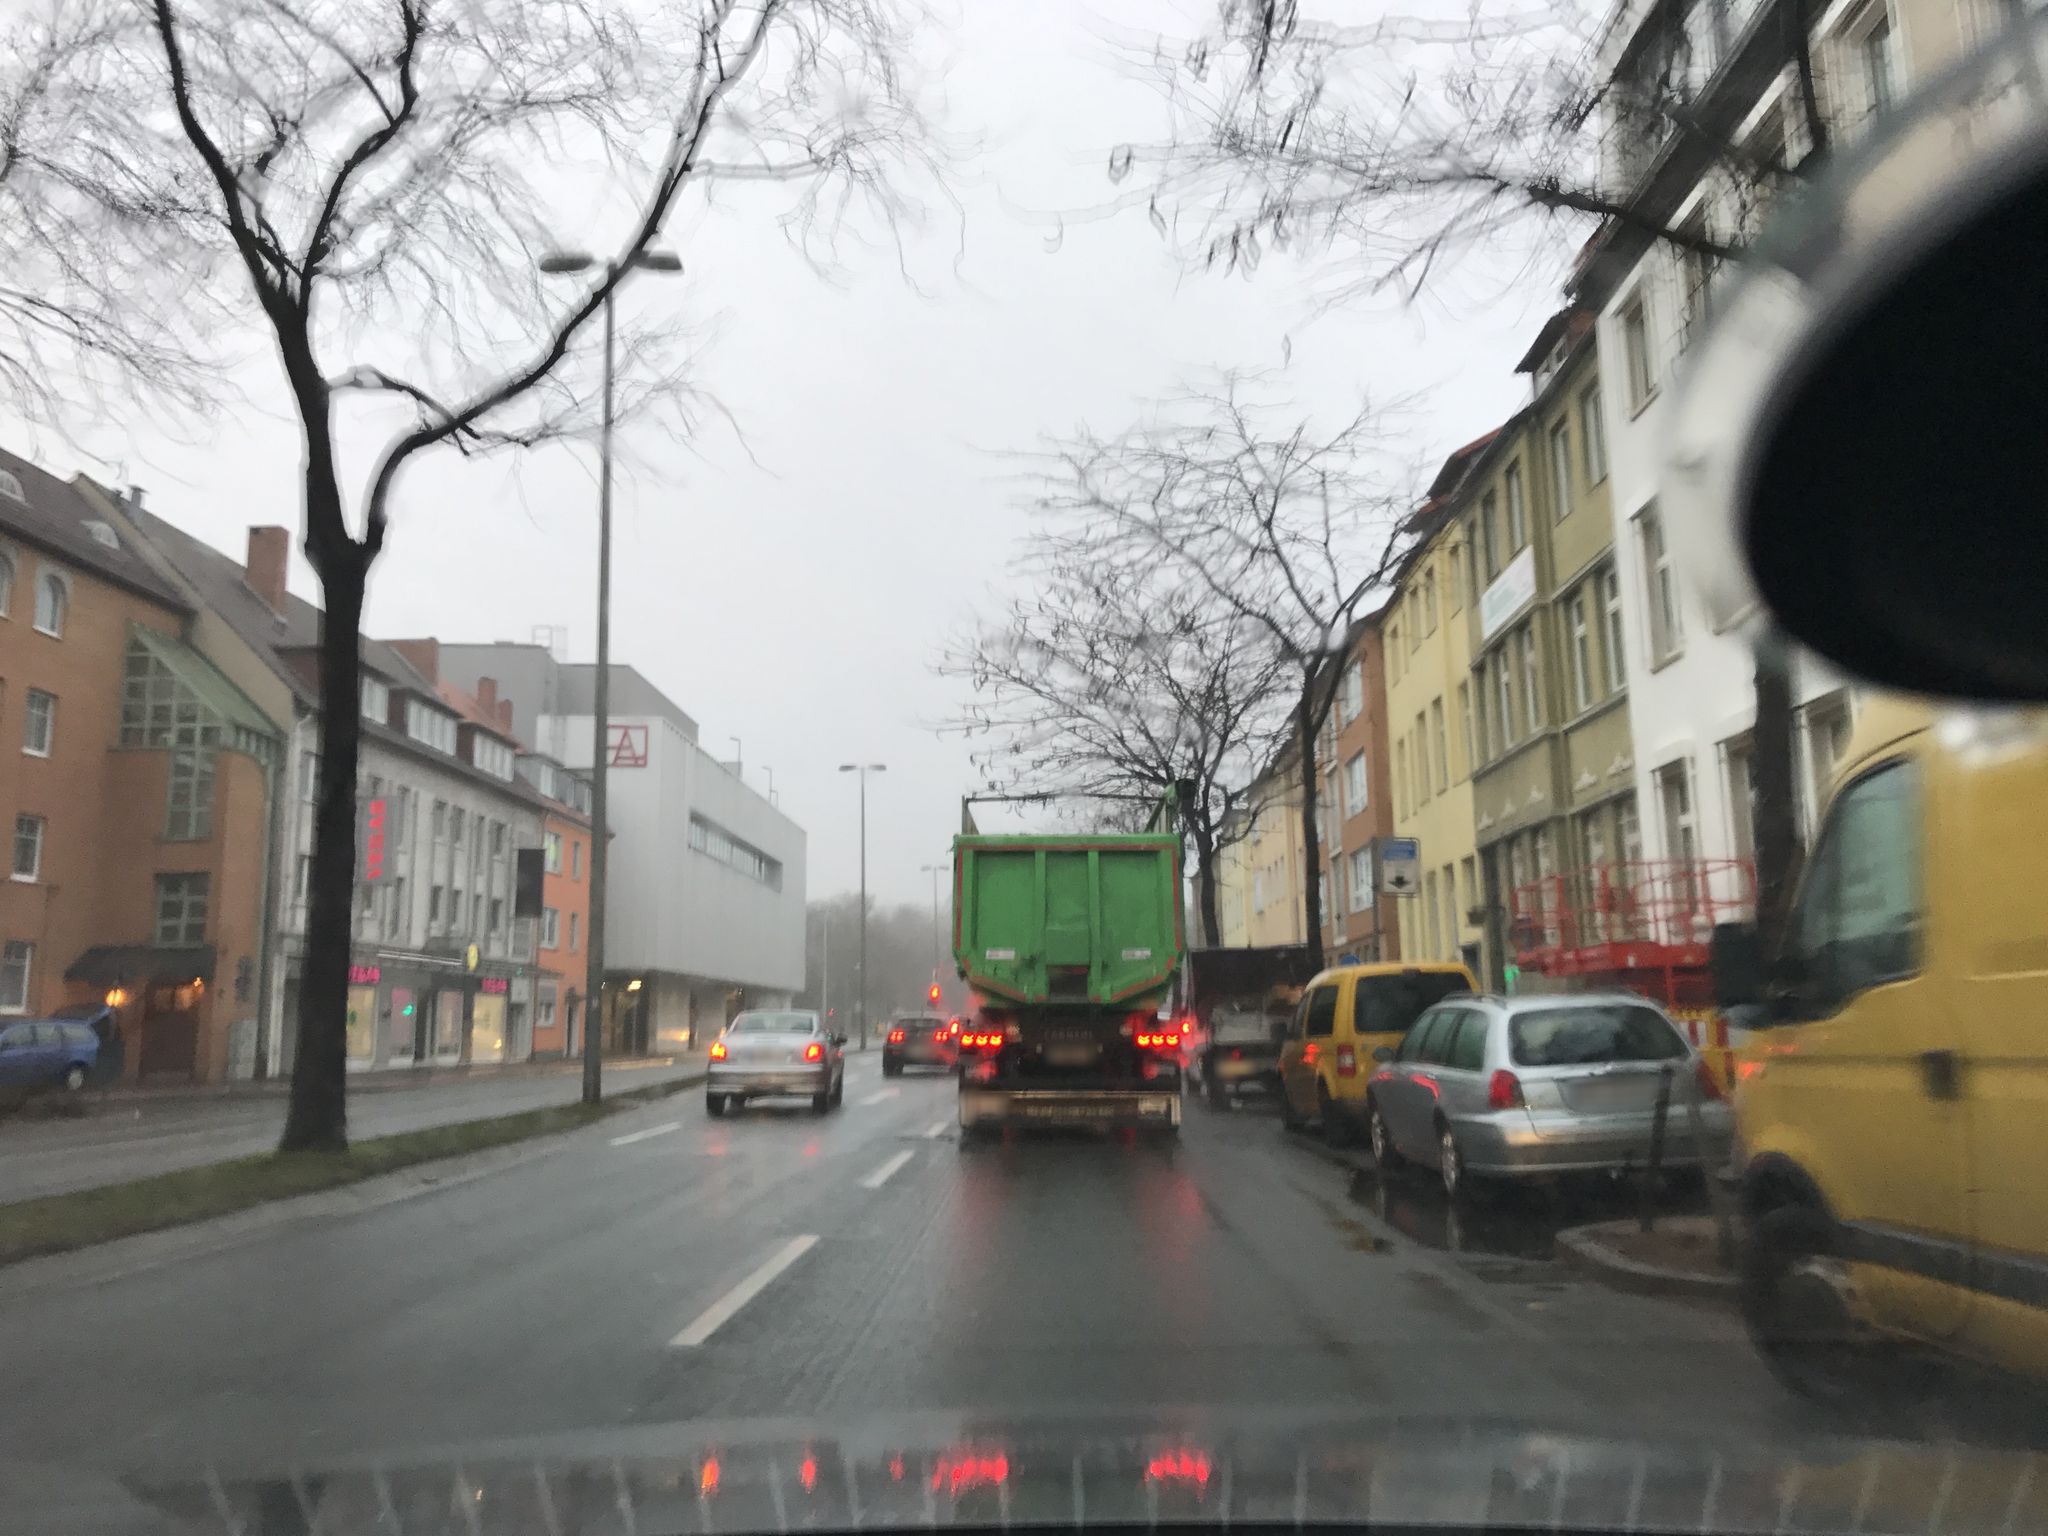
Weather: rainy
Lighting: day
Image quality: slightly poor
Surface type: driving surface
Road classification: primary
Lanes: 2
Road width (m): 2
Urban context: urban centre
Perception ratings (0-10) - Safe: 0.16, Lively: 3.47, Beautiful: 3.95, Boring: 3.05, Depressing: 6.48, Wealthy: 4.2